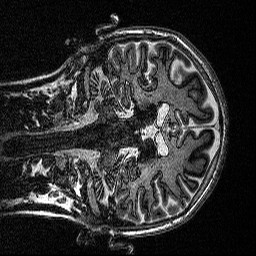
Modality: MP2RAGE
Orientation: coronal
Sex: female
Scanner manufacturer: siemens
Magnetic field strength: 3 T
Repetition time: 5 s
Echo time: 0.00292 s